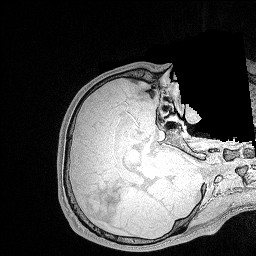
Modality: FLASH
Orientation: axial
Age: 26
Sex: male